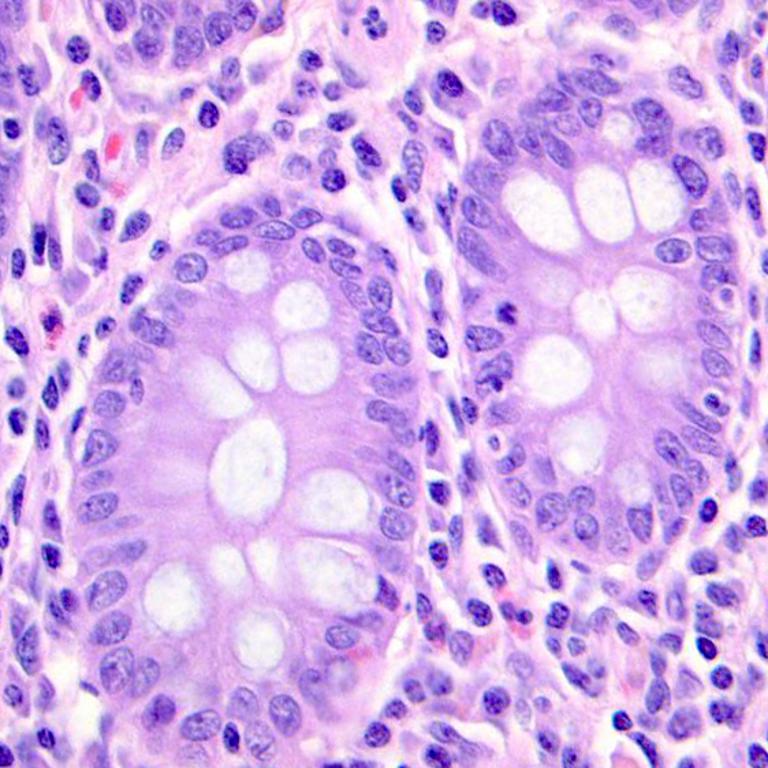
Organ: colon
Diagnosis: benign